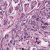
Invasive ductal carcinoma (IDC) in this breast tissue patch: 1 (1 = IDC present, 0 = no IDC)